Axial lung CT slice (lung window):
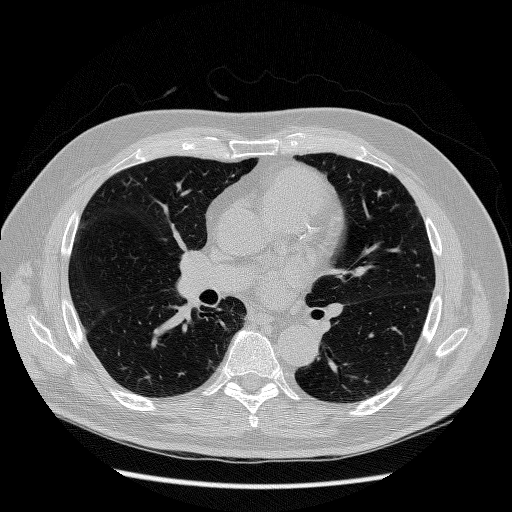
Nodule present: no